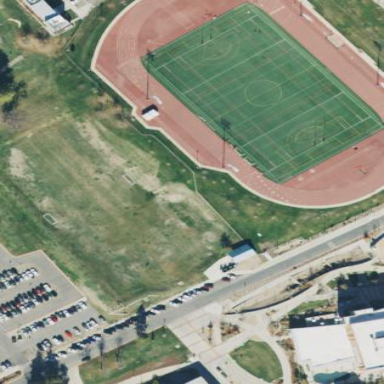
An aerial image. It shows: Pitch with artificial turf used for field hockey and soccer.